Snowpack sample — Buffalo Mountain, Silverthorne, Colorado, USA (2/22/26, 2:02 PM MST)
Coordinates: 39.622, -106.113
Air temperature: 33 °F
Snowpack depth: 63 cm
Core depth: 20 cm
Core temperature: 23 °F
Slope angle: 11°, slope face: 116°
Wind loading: low
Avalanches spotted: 0
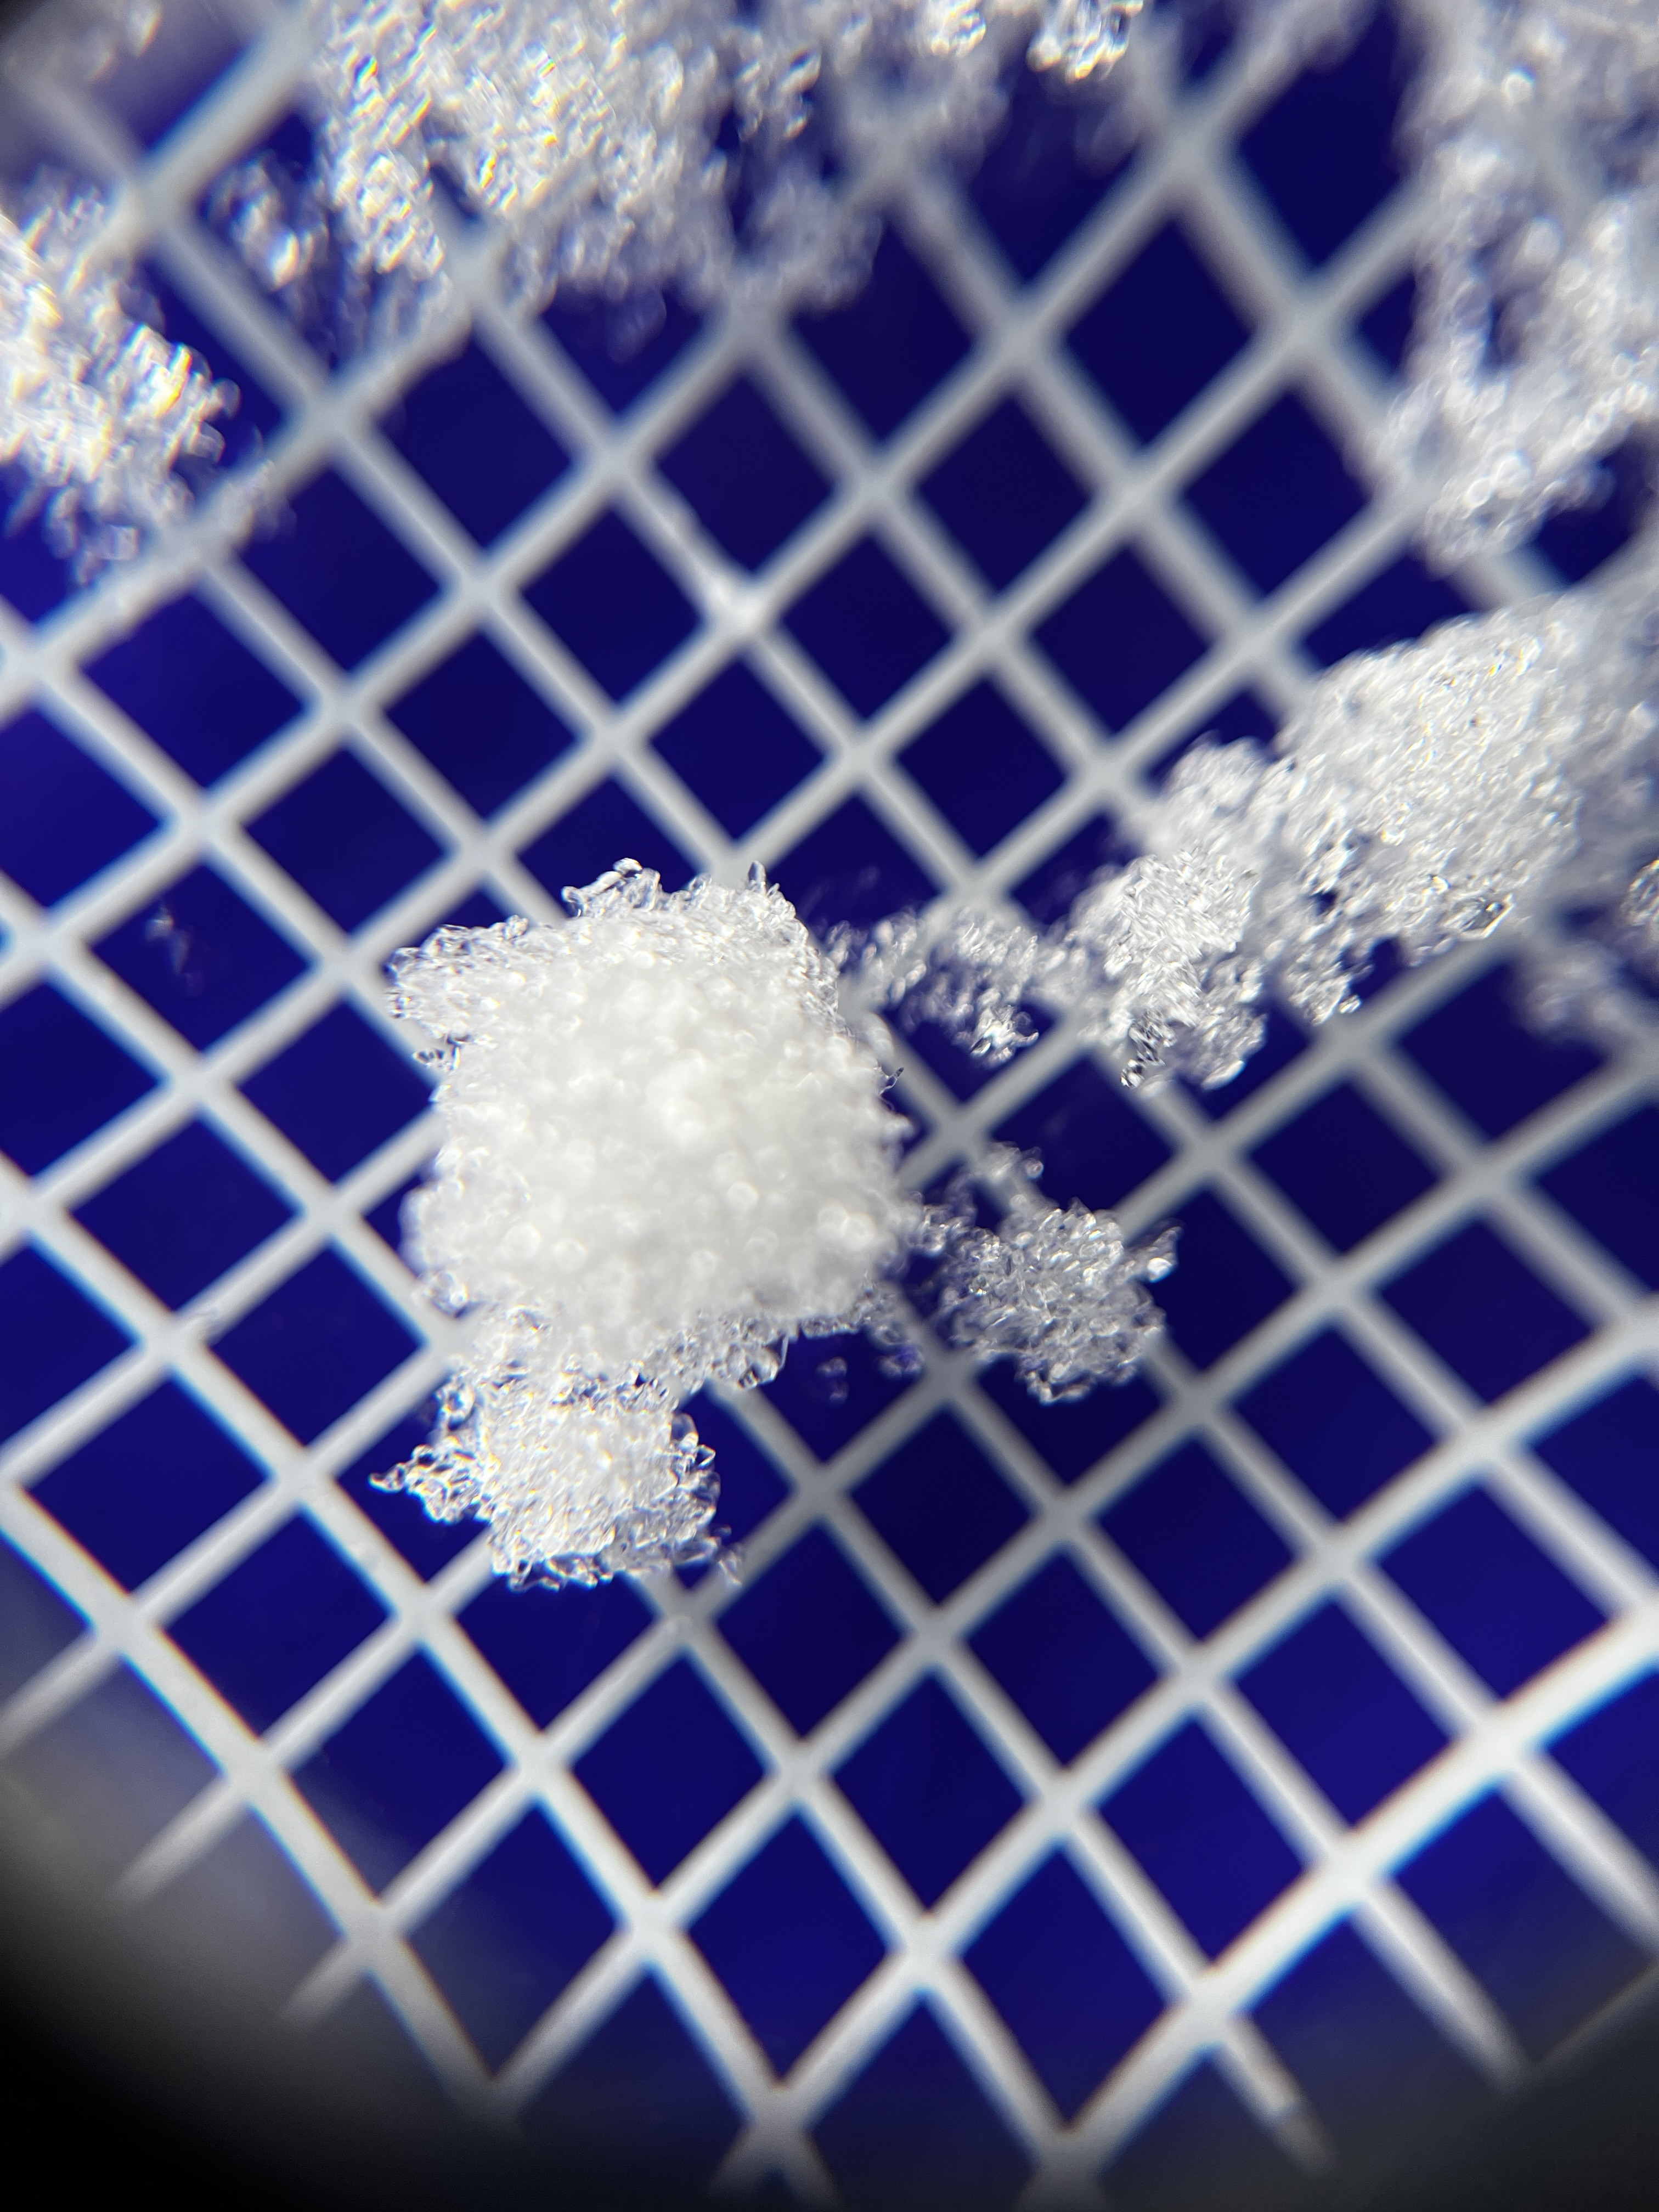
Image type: magnified_profile
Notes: In a firebreak similar to site 1, minimal wind loading with no spotted avalanches (not many faces in view though)